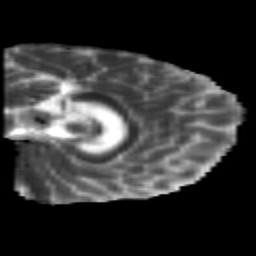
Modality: MD
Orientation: sagittal
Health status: healthy
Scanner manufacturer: siemens
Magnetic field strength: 3 T
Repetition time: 10 s
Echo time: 0.092 s